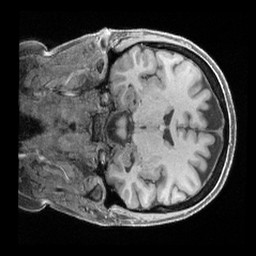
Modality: T1w
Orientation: coronal
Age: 46
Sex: female
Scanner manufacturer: siemens
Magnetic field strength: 3 T
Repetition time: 2.4 s
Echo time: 0.00241 s